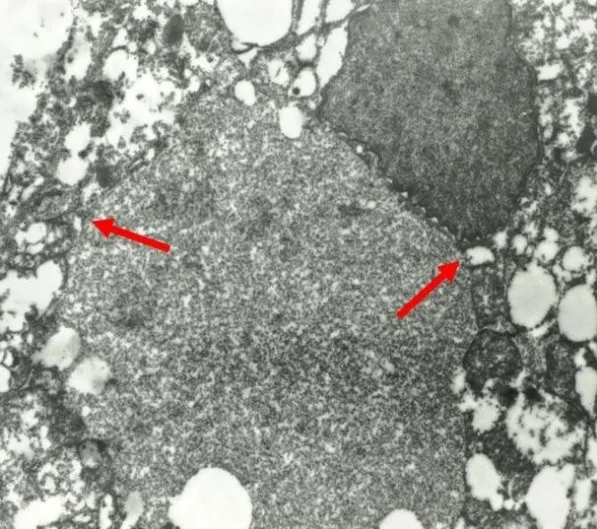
On ultrastructure, inclusions appear as finely granular, homogeneous material bounded by membranes (arrows). x4400.
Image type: pathology (masson_trichrome)